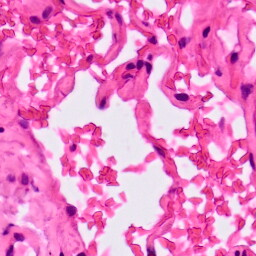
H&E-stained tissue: Lung